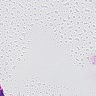
Metastatic tissue present: no